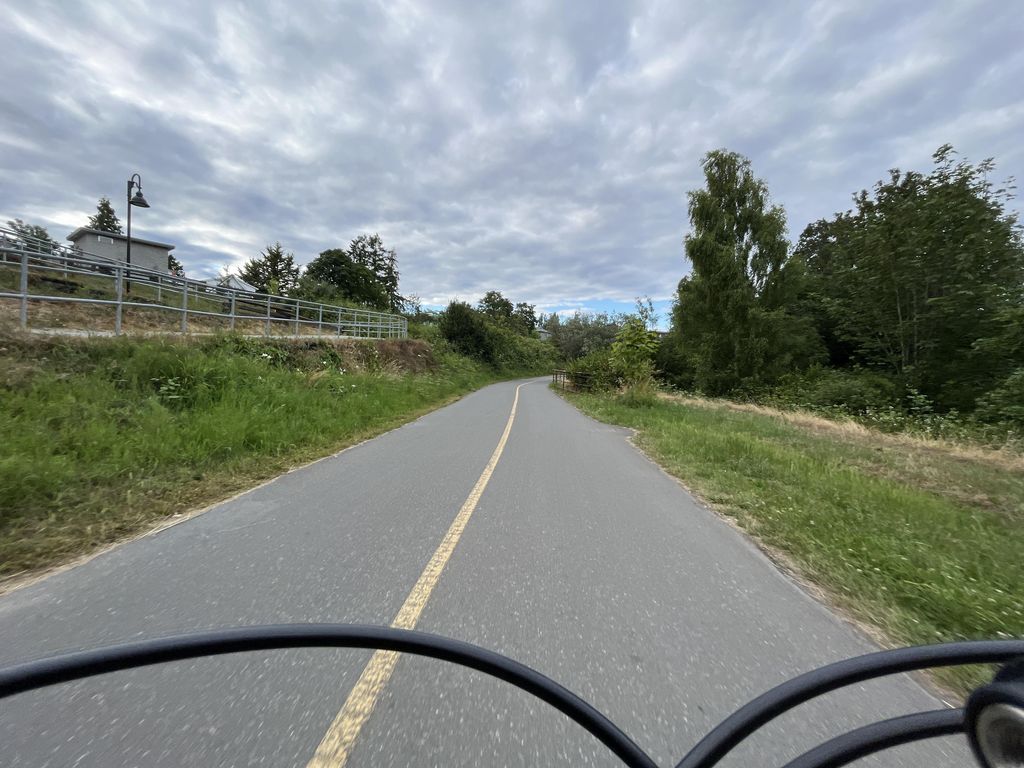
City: victoria